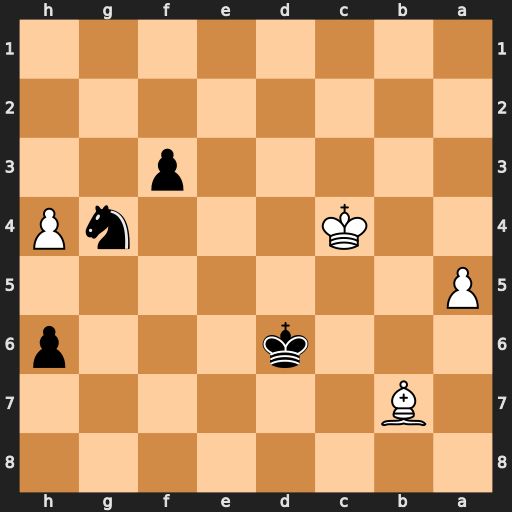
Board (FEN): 8/1B6/3k3p/P7/2K3nP/5p2/8/8
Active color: b
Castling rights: -
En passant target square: -
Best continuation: f2 Bg2 Ne3+ Kd3 Nxg2